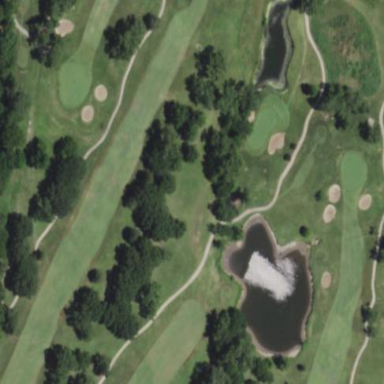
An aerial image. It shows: Grassy area designated as golf fairway.